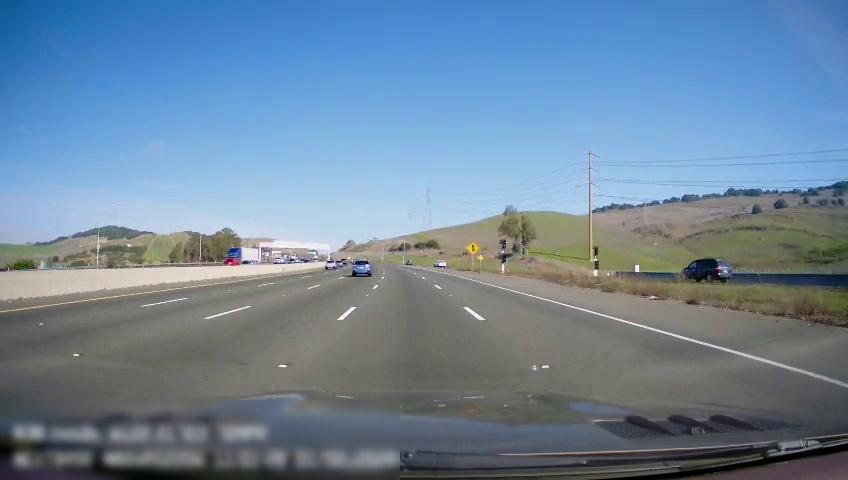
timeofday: Day
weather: Sunny
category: Drivable Space
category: Vehicles | SUV
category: Vehicles | Car
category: Vehicles | SUV
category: Vehicles | Truck
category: Vehicles | Truck
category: Vehicles | Car
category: Vehicles | Truck
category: Vehicles | Car
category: Lanes | Alternate Lane
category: Lanes | Alternate Lane
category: Lanes | Alternate Lane
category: Lanes | Current Lane
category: Lanes | Current Lane
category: Lanes | Alternate Lane
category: Traffic | Signs
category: Traffic | Lights
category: Traffic | Lights